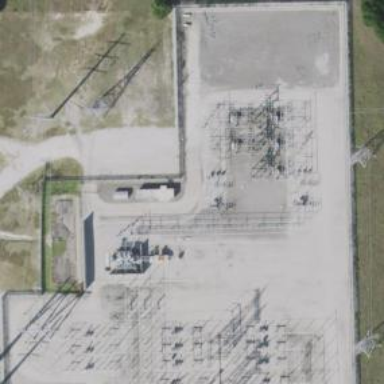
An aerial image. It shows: Switch used for power control.